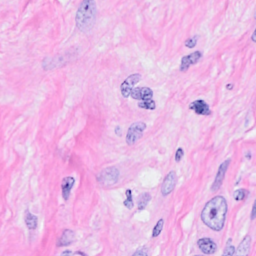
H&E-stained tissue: Breast